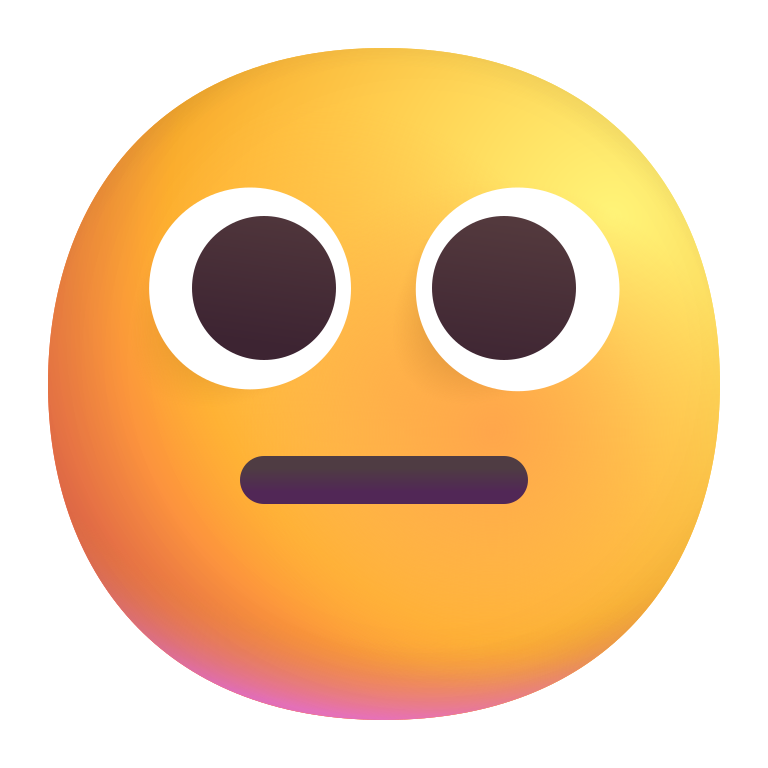
neutral face color